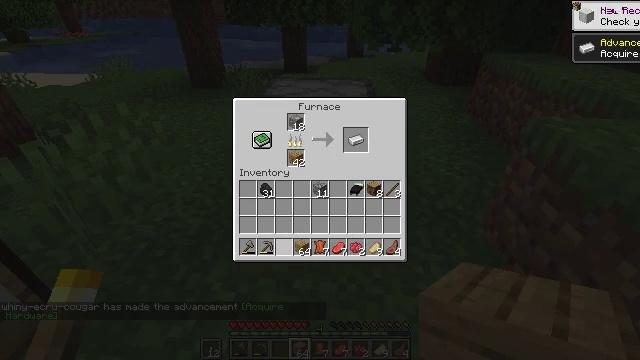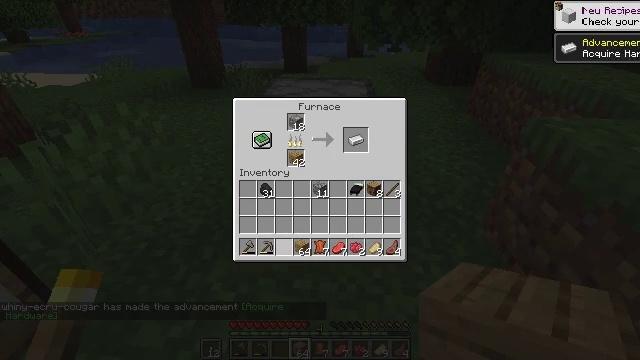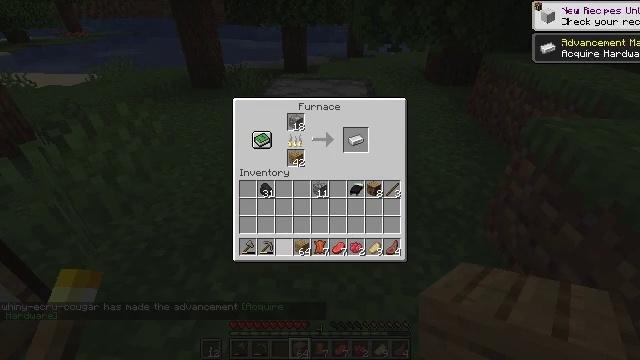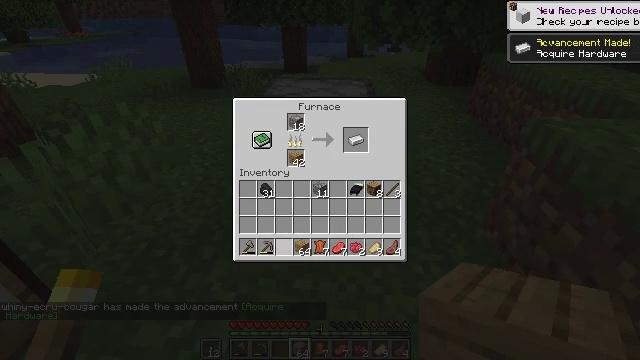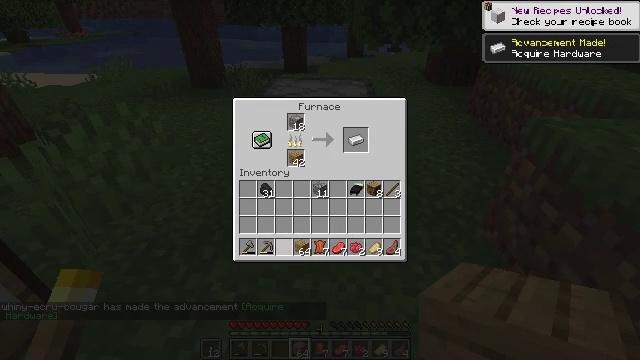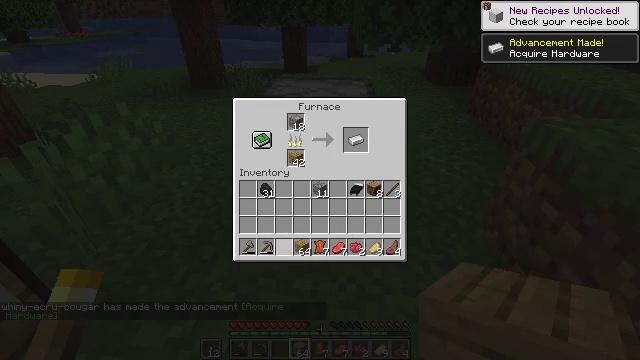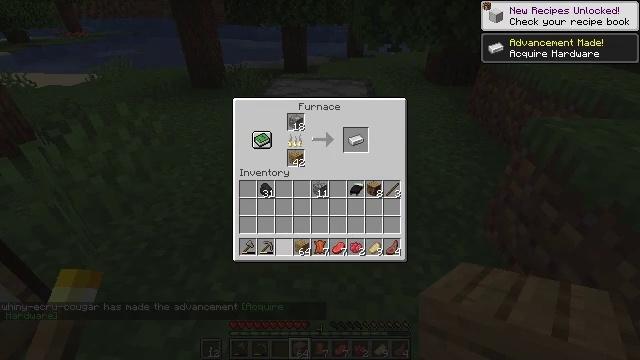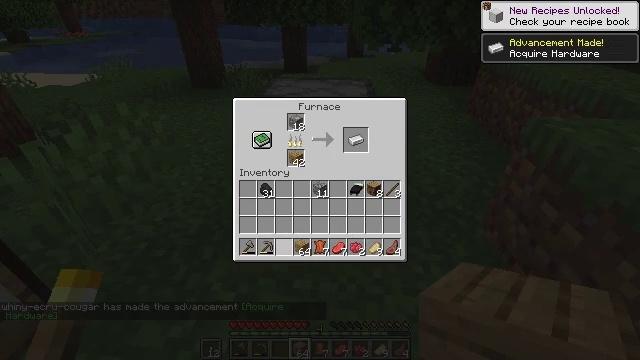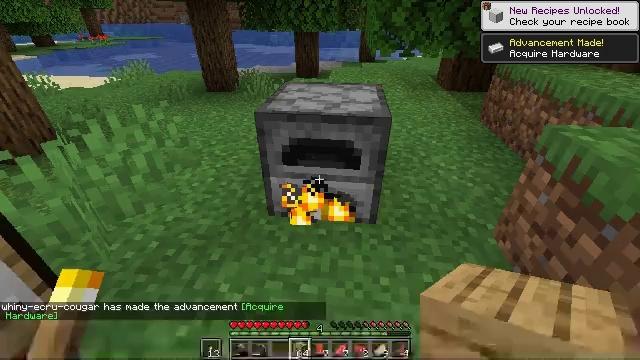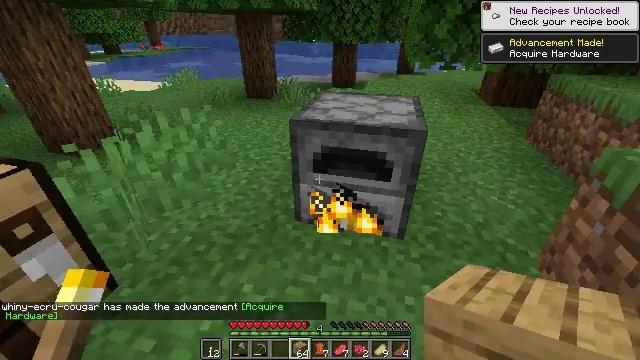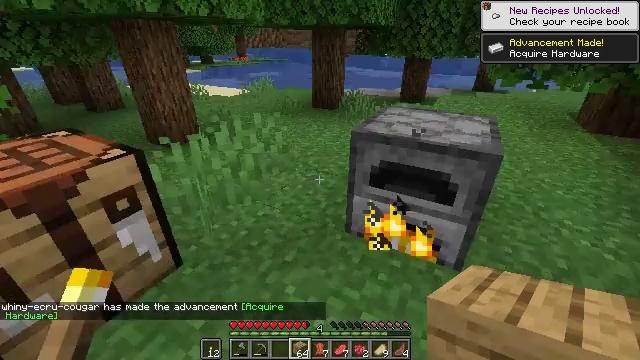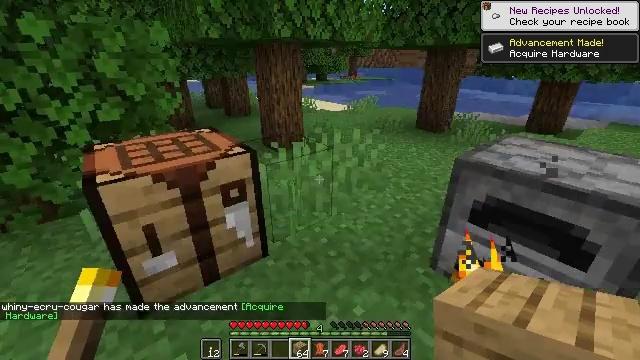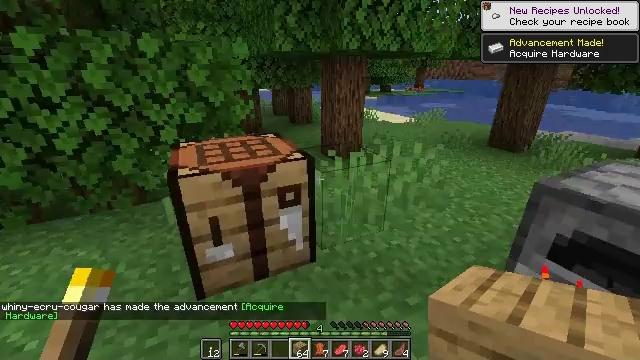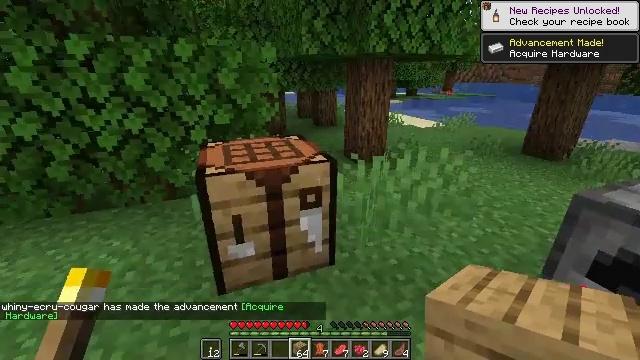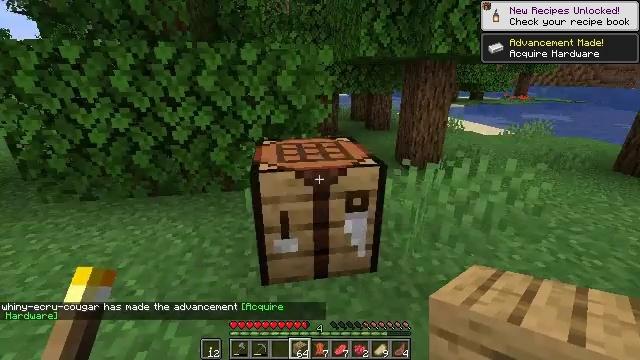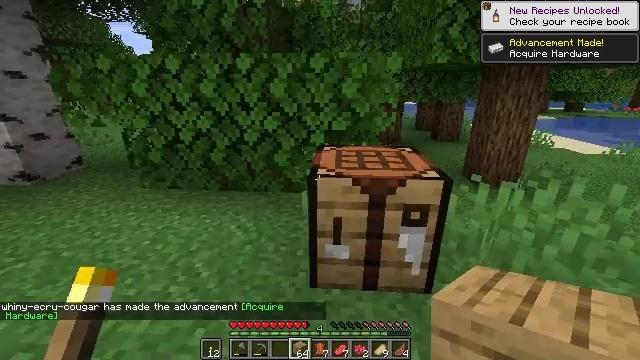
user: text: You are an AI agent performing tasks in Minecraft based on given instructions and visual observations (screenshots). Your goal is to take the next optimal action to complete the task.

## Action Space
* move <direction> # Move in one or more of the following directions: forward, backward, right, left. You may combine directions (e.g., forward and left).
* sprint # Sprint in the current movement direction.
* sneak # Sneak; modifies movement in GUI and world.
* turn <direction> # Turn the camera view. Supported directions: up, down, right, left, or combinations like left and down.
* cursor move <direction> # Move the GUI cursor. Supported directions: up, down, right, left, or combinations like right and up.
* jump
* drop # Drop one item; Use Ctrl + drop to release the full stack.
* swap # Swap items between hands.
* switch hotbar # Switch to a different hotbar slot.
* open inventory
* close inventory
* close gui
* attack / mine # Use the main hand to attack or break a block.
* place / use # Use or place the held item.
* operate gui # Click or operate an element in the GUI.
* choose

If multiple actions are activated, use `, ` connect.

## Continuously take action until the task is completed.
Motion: motion action
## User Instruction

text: Open the crafting table and craft the campfire.
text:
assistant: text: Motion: sneak, operate gui
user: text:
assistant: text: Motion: sneak
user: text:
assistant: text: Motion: sneak
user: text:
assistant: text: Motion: sneak
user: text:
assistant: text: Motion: sneak
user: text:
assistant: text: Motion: sneak
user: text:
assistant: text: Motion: no_op
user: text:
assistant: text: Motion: cursor move left
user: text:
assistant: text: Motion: turn left and up, close gui
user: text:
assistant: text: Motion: turn left and up
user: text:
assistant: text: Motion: turn left and up
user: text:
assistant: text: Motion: turn left and up
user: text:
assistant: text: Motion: turn left
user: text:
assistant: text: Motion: turn left
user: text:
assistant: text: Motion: turn left and up
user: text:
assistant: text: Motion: move forward, turn left
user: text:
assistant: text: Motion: move forward, turn right
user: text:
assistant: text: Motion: move forward, turn right
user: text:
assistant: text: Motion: turn right and down
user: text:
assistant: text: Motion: turn right and down
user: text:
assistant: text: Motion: turn right and down
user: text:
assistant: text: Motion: use / place
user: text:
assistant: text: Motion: use / place
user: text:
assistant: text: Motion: use / place
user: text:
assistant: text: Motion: no_op
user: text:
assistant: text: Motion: no_op
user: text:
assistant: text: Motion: open gui
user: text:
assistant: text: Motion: no_op
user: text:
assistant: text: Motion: cursor move left and up
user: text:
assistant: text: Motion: cursor move left and up